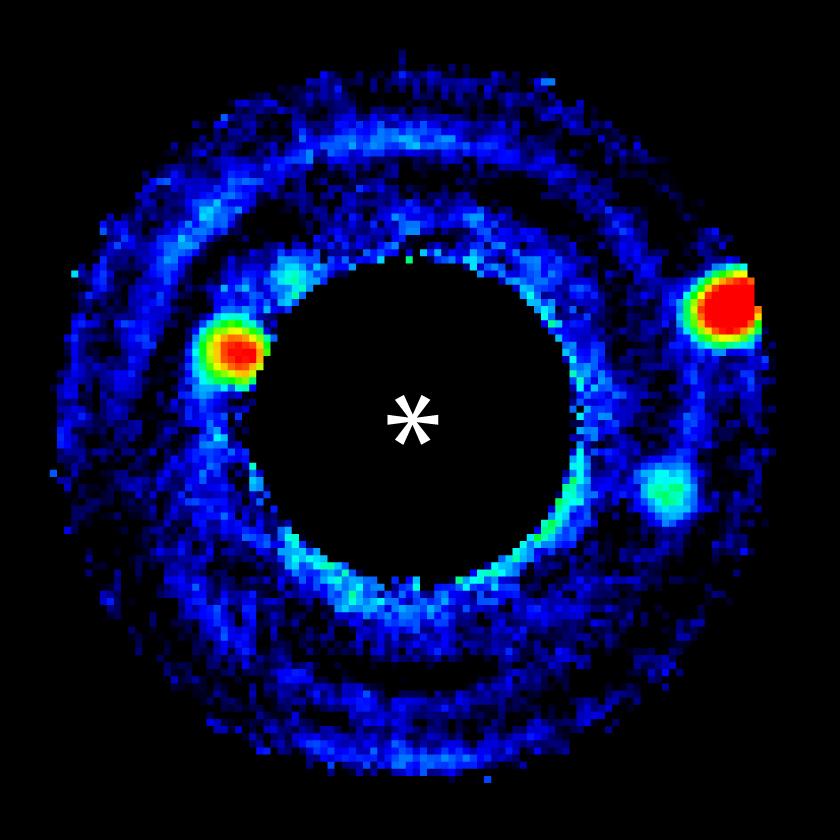
Simulating Planet-Hunting in a Lab Terrestrial Planet Finder